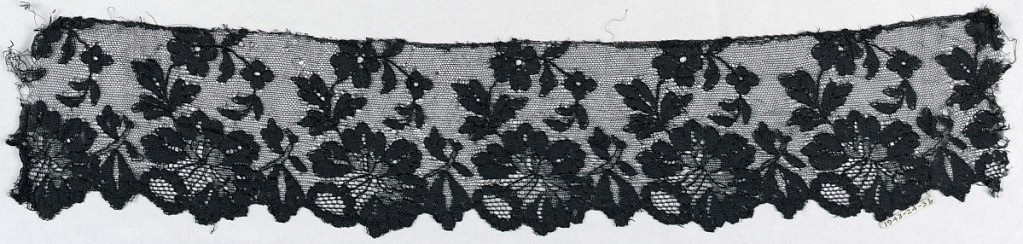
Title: Border
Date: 19th century
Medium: silk Technique: machine made
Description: Black lace border with scalloped edge formed by flowers with a curving stem with flowers and leaves rising from each border flower.